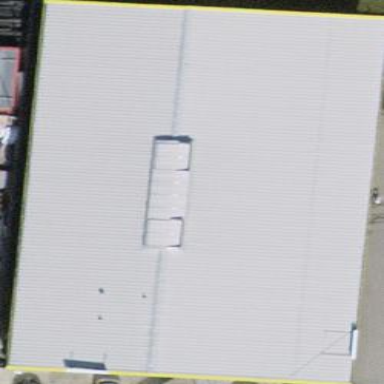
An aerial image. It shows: Industrial building.